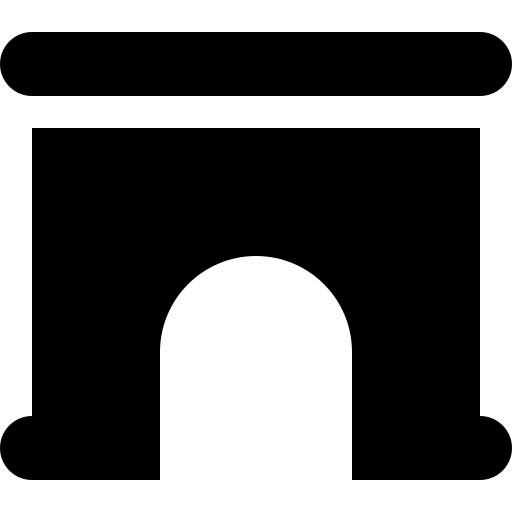
Tags: icon, FontAwesome, fa-icon, solid, archway